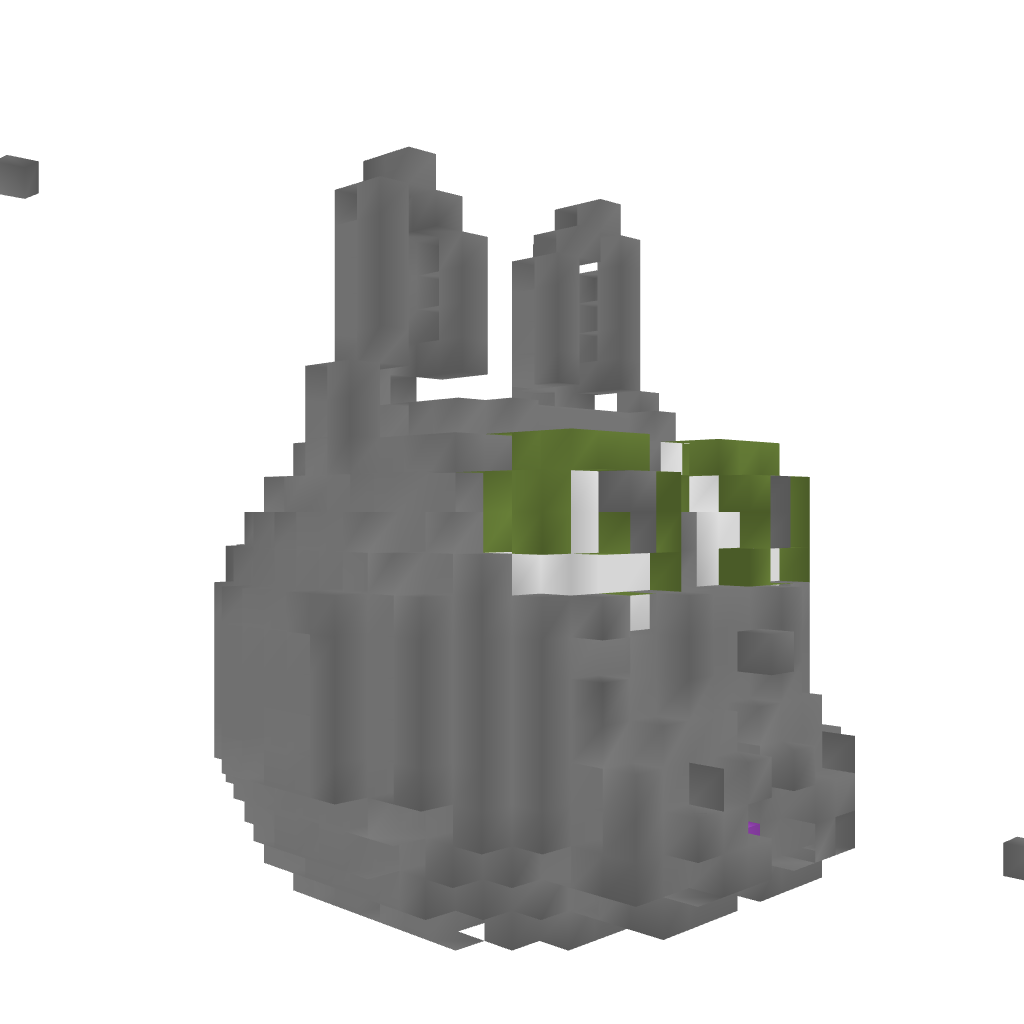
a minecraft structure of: Cat Head - By Cybersneeze high quality